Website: crate-barrel
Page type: newsletter-management
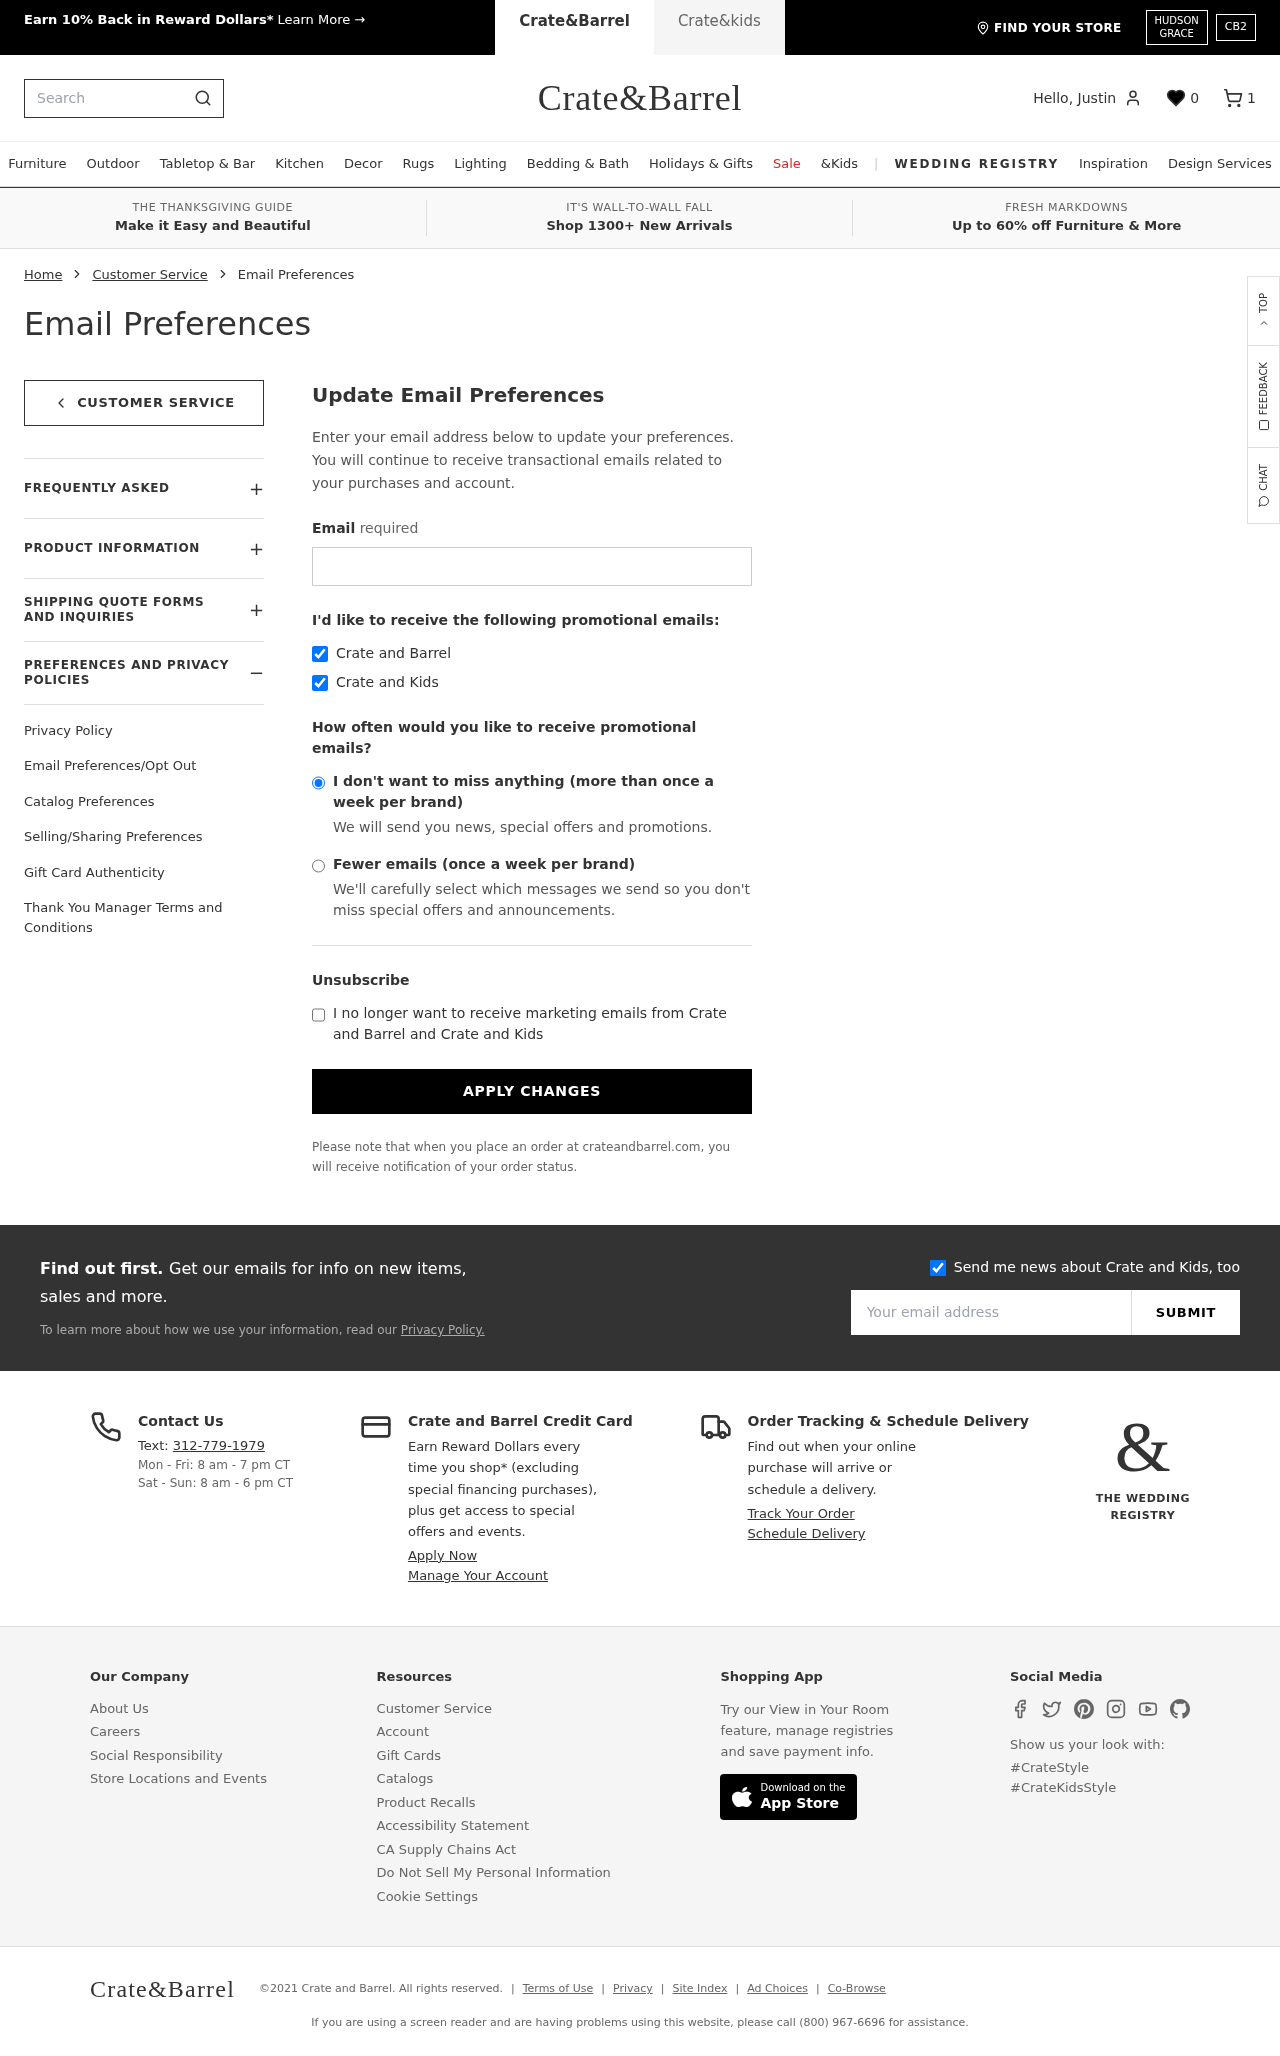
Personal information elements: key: PII_EMAIL
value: justin_mcdowell@hotmail.com
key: PII_FIRSTNAME
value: Justin
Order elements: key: ORDER_NUM_ITEMS
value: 1
Search elements: key: HEADER_SEARCH
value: Search
Other elements: key: FAVORITES_COUNT
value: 0